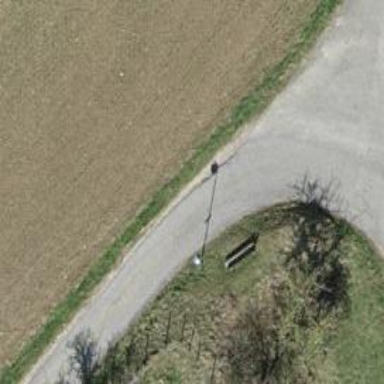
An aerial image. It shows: Bench for seating.